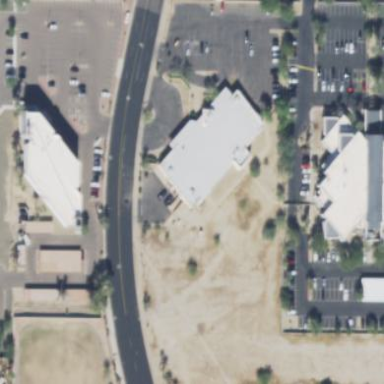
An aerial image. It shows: Clinic building providing healthcare services.